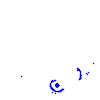
Particle: proton